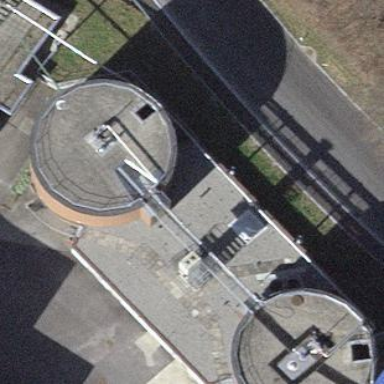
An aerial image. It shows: Building with storage tank.